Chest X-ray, PA view. Patient: 32 years old, sex M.
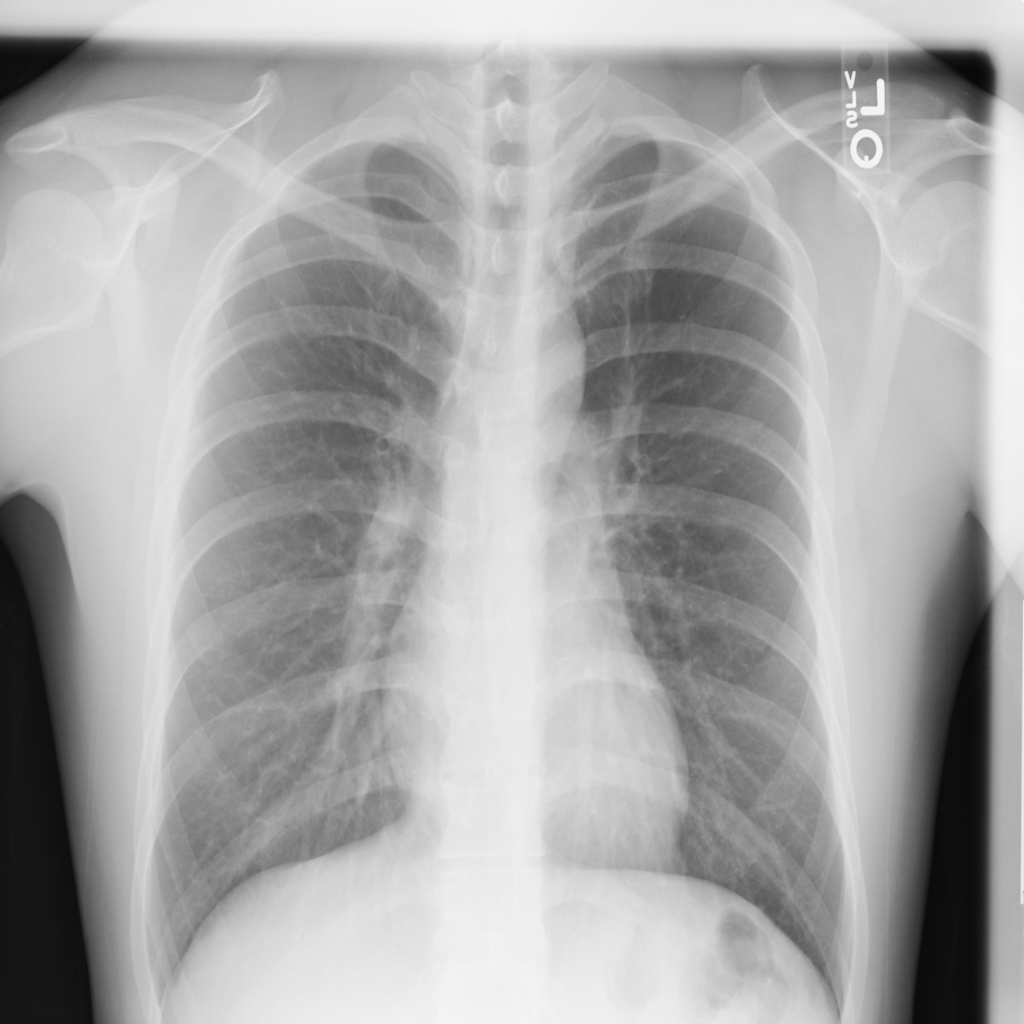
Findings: Infiltration